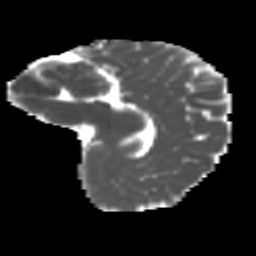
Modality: MD
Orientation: sagittal
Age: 8
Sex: male
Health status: ill
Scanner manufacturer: ge
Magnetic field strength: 3 T
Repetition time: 6.752 s
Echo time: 0.079 s